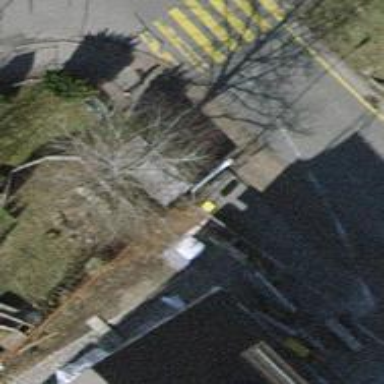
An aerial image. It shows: Post box is visible.